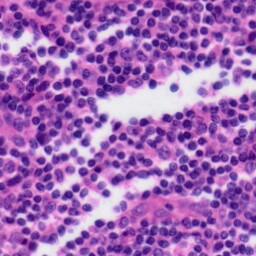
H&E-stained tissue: Tonsil